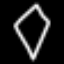
Label: diamond